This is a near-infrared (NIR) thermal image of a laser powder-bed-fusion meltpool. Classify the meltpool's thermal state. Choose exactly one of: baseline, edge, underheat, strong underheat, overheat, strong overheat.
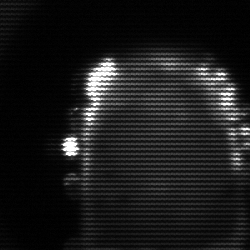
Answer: baseline